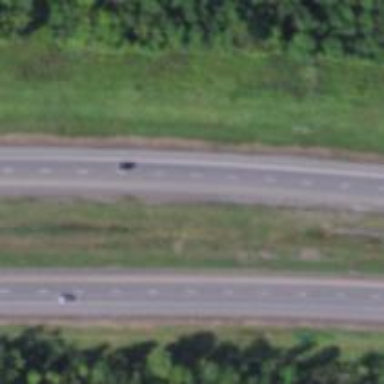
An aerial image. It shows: Asphalt motorway.